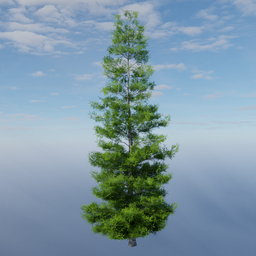
Label: nature